Question: I want to add version info to my app, but I don't know how to do it.
I'd like to be able to make my app look like this in Explorer:

but I don't know how. Can you help me?
Thanks in advance!
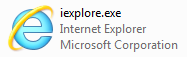
Answer: You have to create, compile and link with a resource file that contains a 'VERSIONINFO' resource. See <URL> for more information about resource files.